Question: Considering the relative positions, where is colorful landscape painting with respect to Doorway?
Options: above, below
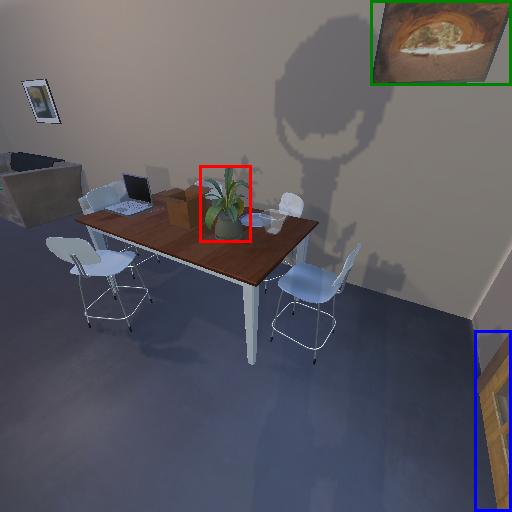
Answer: above